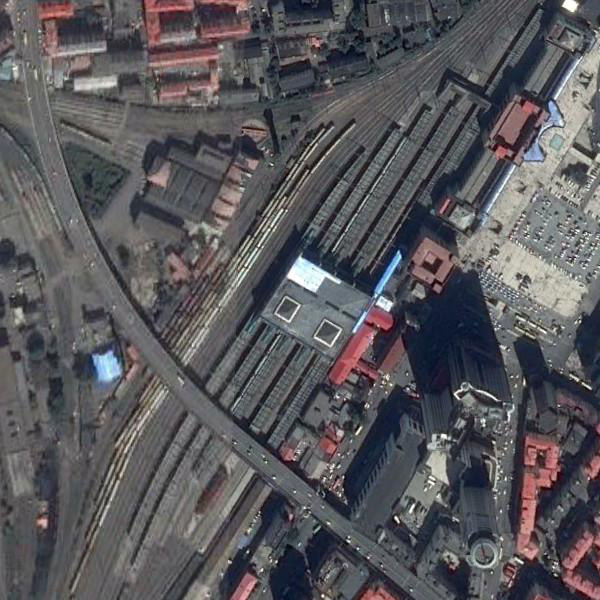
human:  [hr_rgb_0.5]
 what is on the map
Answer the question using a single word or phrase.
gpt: railway station